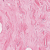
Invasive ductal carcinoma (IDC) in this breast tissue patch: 0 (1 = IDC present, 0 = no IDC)